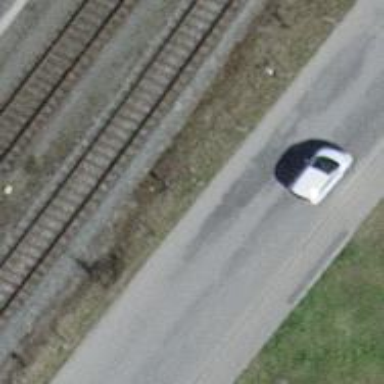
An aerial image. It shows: Rail siding with electrified contact lines. It is main track type railway.